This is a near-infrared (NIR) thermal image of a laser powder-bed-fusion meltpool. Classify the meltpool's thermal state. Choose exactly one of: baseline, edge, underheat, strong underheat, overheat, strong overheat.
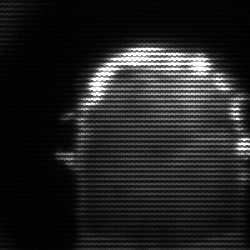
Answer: baseline